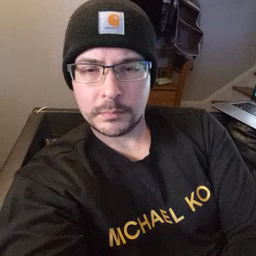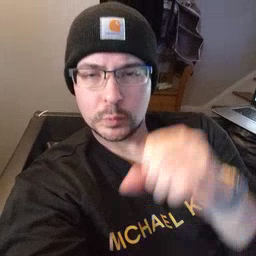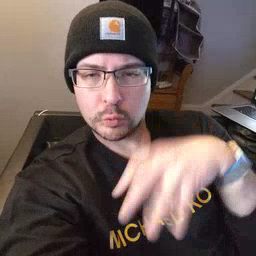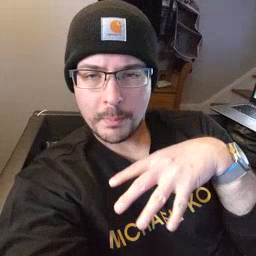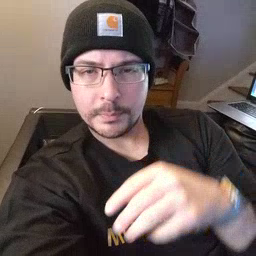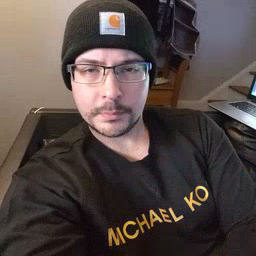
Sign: drop